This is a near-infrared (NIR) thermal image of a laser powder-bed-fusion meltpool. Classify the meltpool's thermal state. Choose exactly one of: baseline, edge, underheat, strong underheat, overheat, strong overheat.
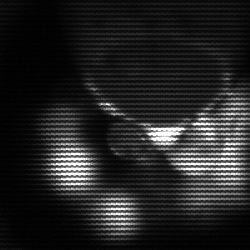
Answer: edge